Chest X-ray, AP view. Patient: 30 years old, sex M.
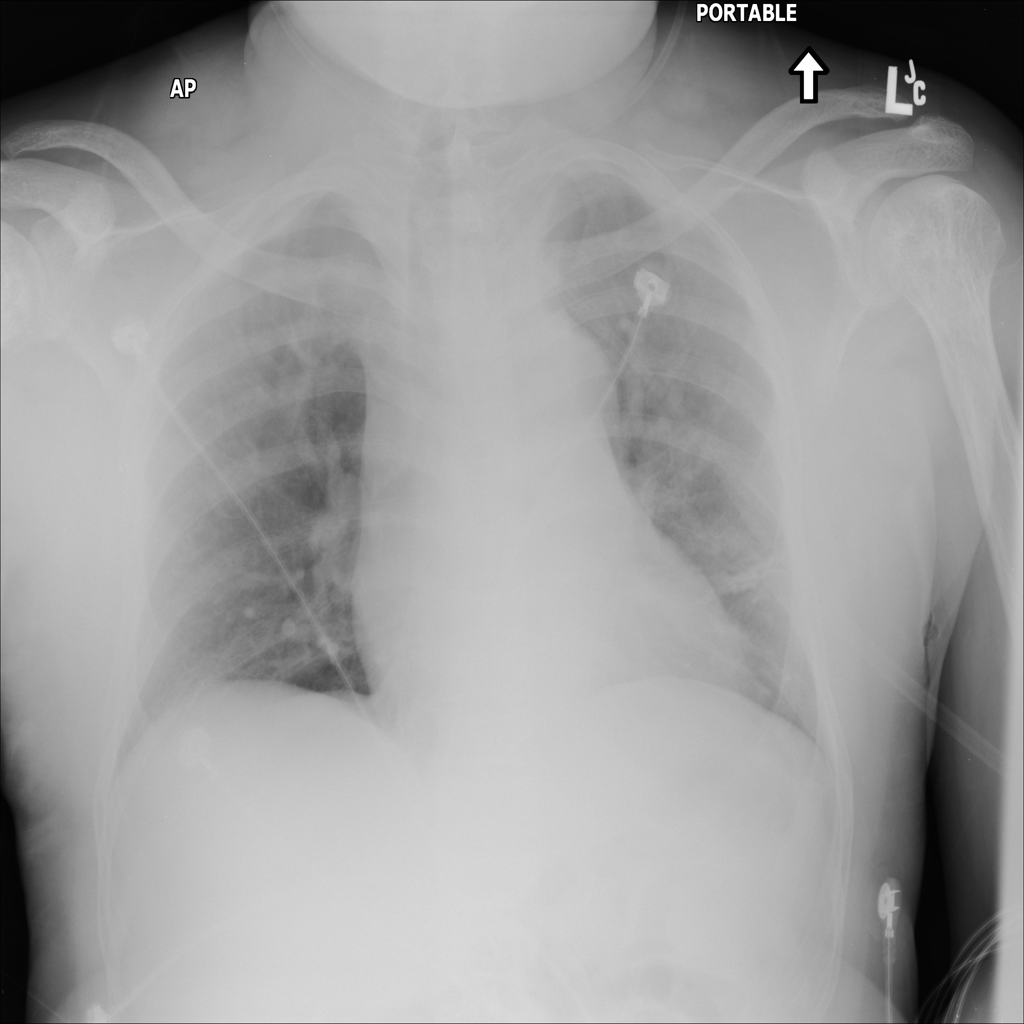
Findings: Atelectasis, Cardiomegaly, Effusion, Pleural_Thickening